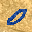
Label: 0